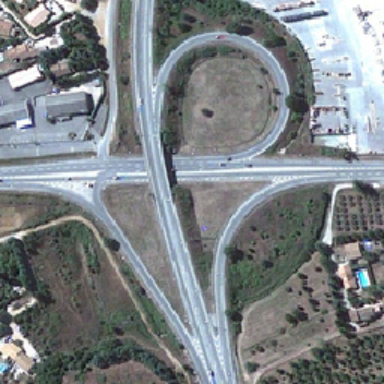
Some buildings ponds and green trees surround viaducts and some cars .